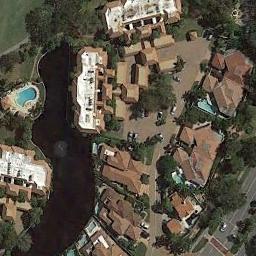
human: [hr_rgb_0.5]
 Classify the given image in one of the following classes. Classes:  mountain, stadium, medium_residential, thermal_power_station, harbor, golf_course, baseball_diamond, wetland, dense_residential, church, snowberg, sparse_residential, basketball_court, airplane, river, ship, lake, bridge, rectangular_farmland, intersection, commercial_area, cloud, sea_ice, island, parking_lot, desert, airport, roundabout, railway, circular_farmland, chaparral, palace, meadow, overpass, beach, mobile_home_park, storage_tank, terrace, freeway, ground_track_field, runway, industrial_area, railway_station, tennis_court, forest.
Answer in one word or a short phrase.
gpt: dense_residential